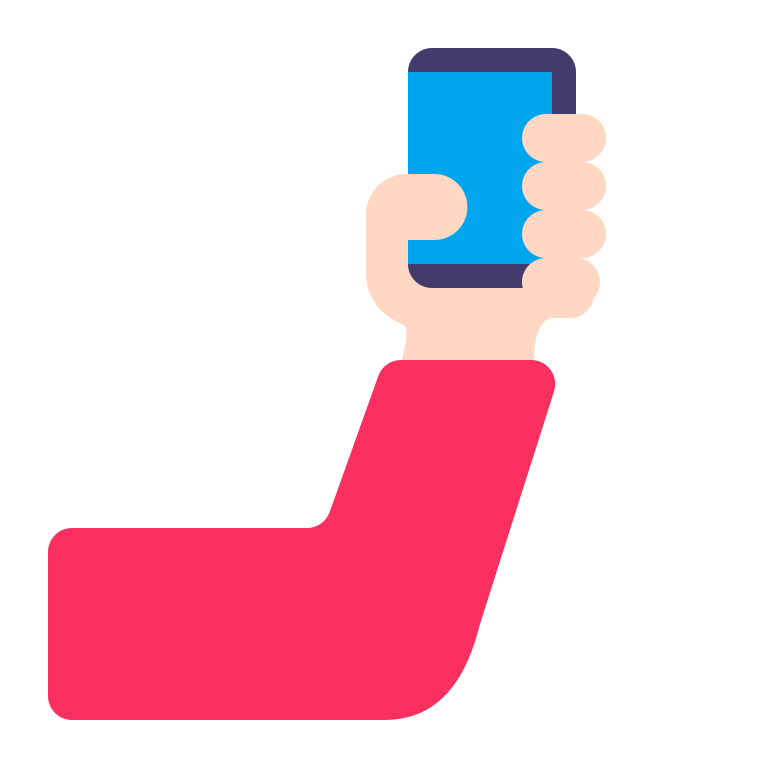
selfie flat light